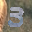
Label: 3